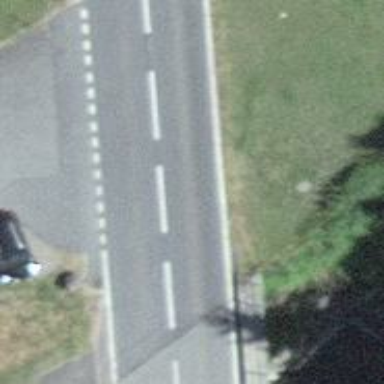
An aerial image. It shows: Bus stop with stop position for public transport.